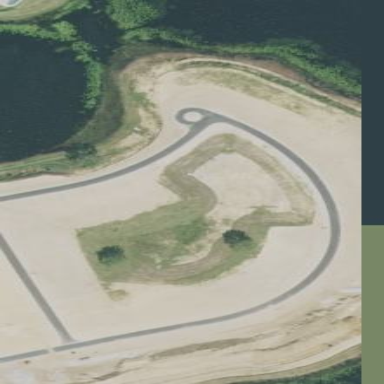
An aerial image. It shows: Retention basin containing natural water.